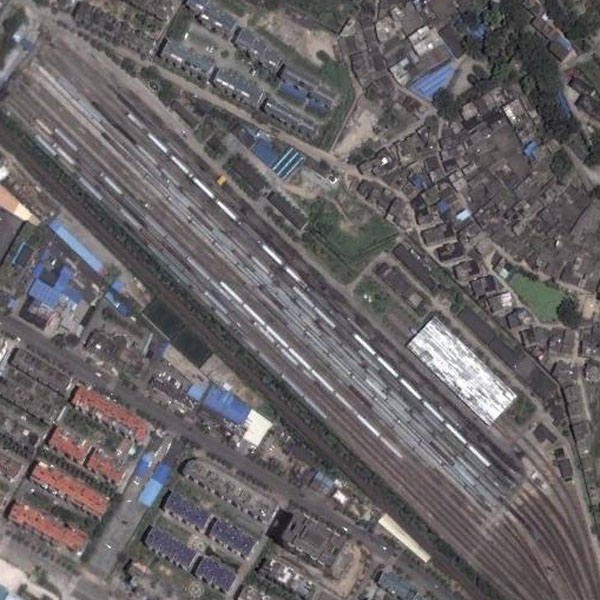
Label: railwayStation